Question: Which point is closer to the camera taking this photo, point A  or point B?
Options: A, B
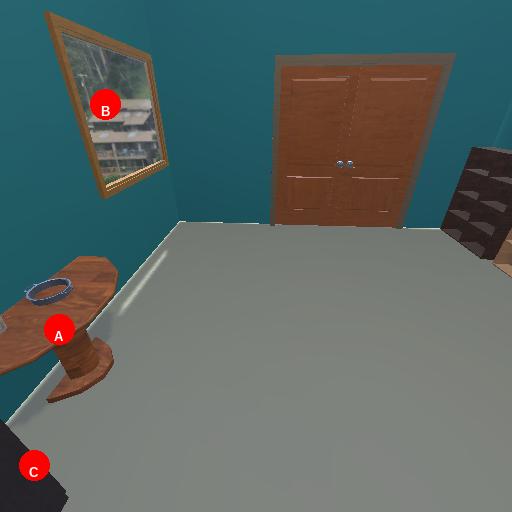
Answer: A